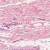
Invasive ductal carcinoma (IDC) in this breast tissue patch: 0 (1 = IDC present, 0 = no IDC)